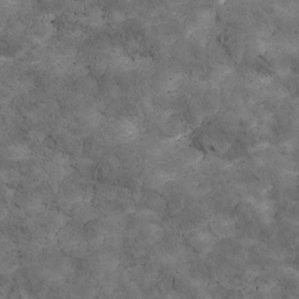
Label: non_frost